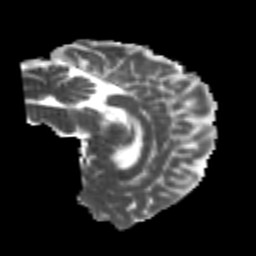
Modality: MD
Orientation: sagittal
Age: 25
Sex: male
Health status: healthy
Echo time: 0.074 s